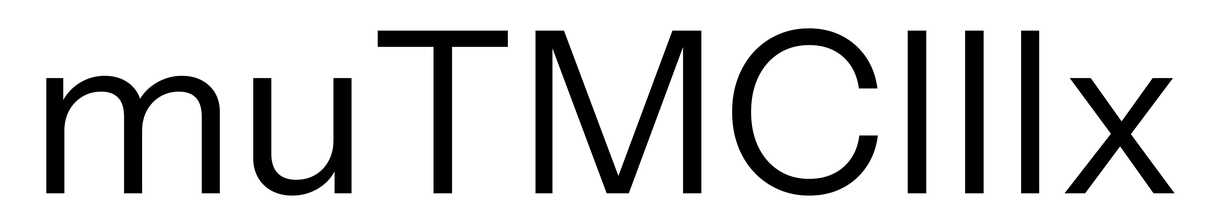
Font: InstrumentSans_Regular